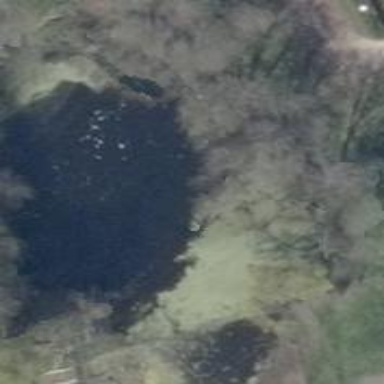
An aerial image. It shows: Pond surrounded by natural water.